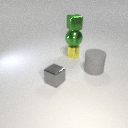
small gray metal cube in front of small yellow metal cylinder